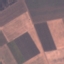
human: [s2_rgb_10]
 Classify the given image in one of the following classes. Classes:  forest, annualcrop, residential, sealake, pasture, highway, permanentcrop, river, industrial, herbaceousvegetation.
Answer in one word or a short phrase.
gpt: AnnualCrop